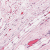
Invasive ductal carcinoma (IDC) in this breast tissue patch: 0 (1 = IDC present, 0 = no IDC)